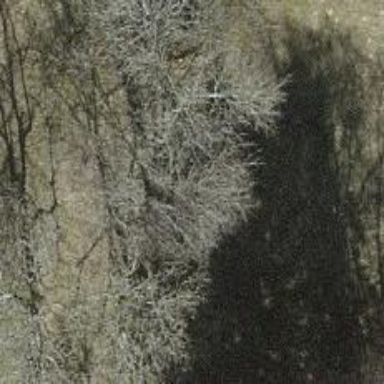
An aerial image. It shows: Beautiful tree in nature.